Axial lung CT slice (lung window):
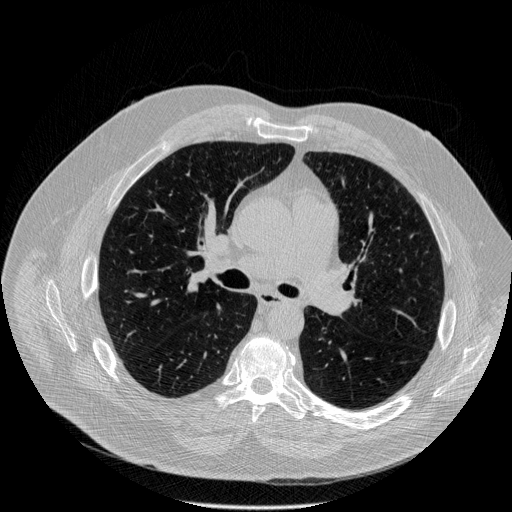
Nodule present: no